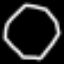
Label: octagon